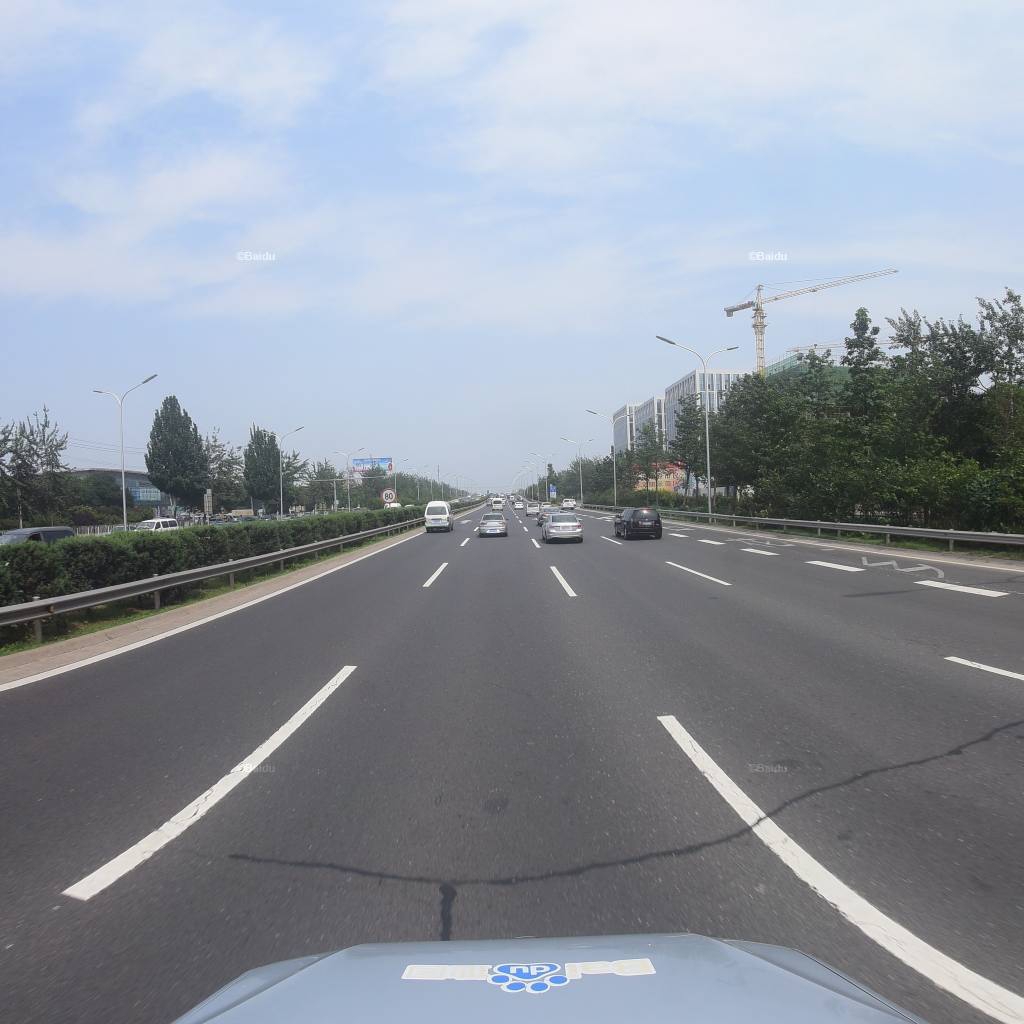
Region: Fengtai
Road damage annotations: longitudinal patch, transverse patch